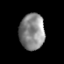
Tissue: prostate
Cell type: T cells
Senescence score: 0.3442
Nuclear area (px): 883
Mean DAPI intensity: 137.669